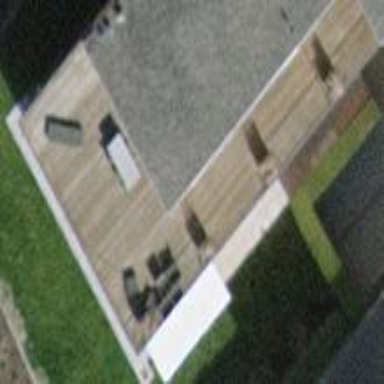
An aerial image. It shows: Building part with flat roof.